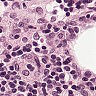
Metastatic tissue present: no